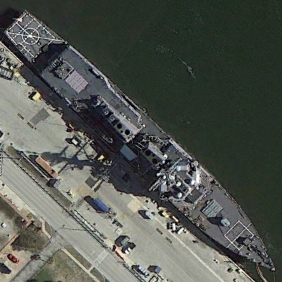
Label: destroyer